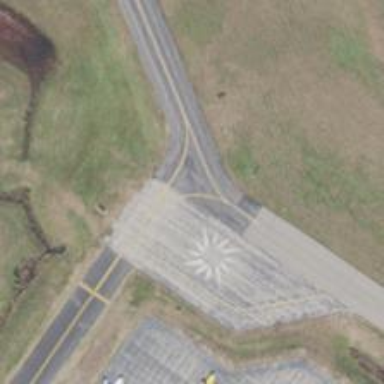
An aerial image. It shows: View of taxiway at the airport.